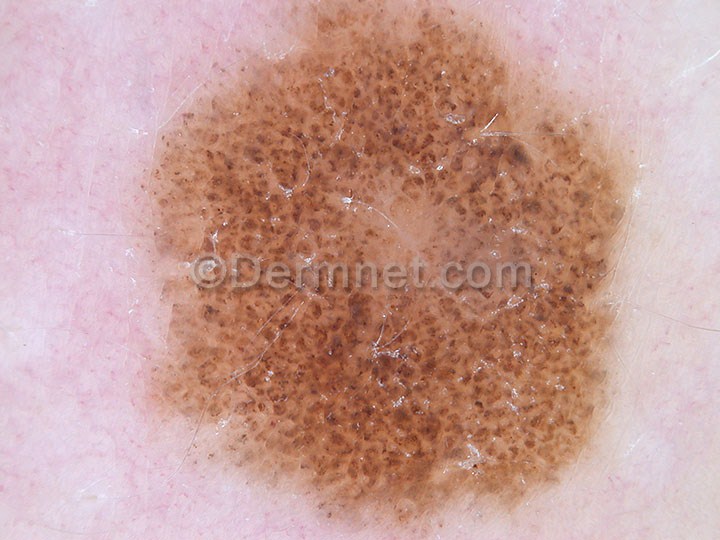
Disease: Melanoma Skin Cancer Nevi and Moles